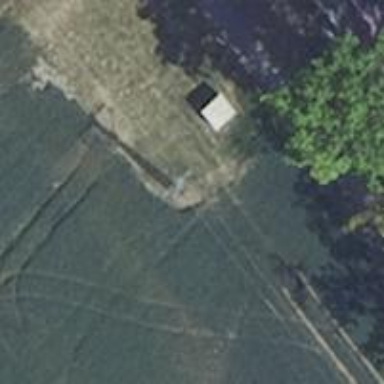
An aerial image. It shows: Power pole.